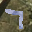
Label: 7